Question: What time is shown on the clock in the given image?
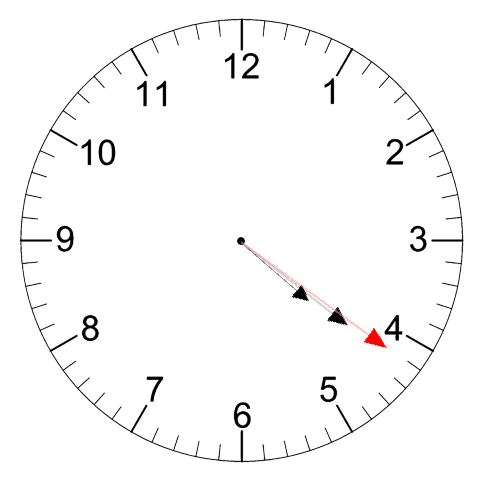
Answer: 04:21:21